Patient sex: M
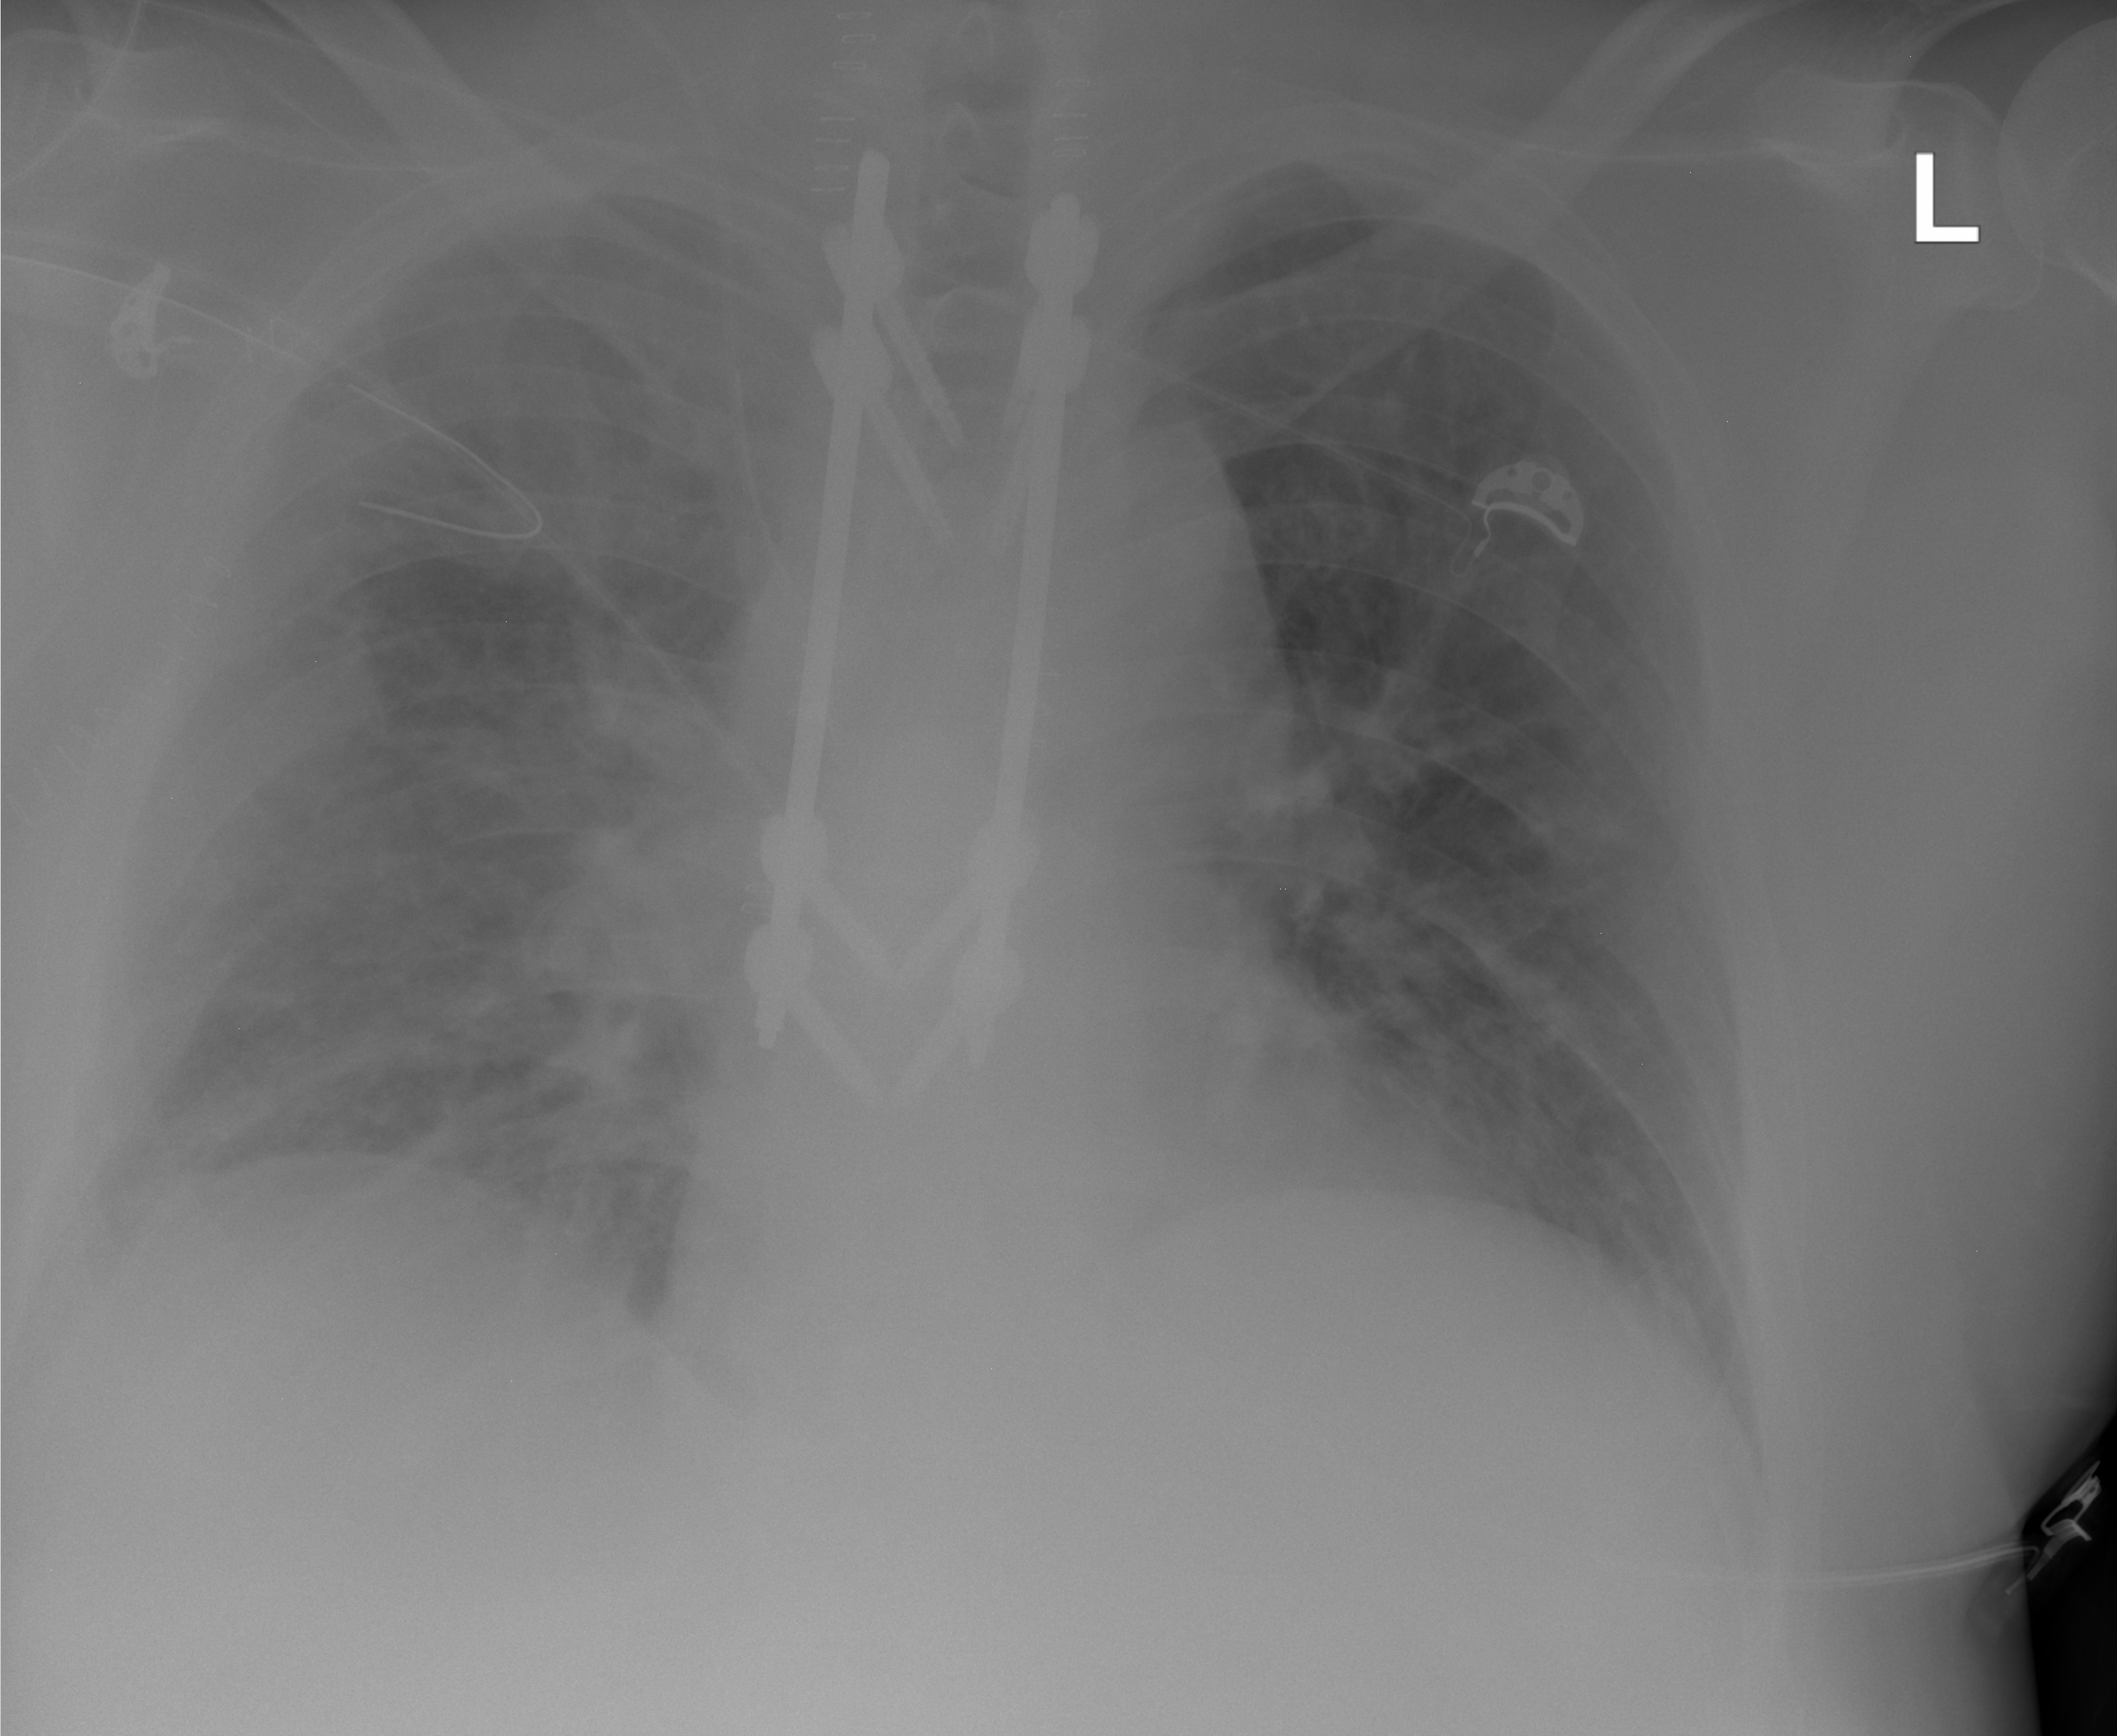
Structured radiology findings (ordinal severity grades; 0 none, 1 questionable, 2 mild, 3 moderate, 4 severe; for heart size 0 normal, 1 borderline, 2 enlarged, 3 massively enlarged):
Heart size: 2
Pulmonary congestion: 2
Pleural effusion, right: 0
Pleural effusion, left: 0
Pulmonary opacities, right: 2
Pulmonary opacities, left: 2
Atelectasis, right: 2
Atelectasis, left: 2